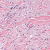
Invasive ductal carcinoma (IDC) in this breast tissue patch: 0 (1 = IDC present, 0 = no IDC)